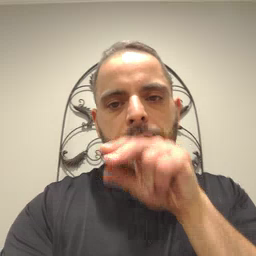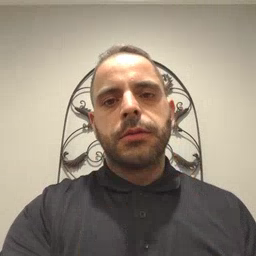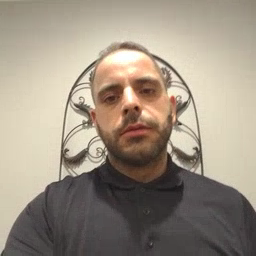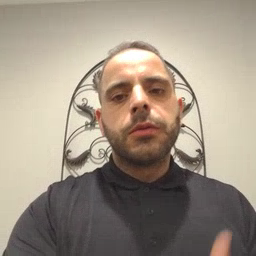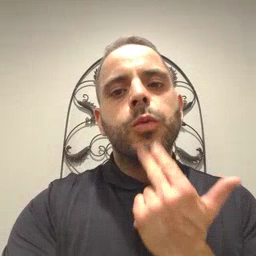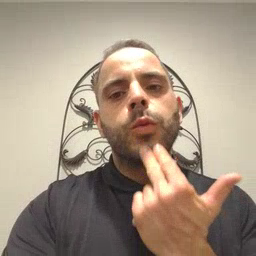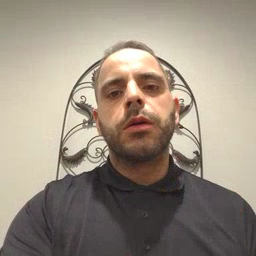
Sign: cute